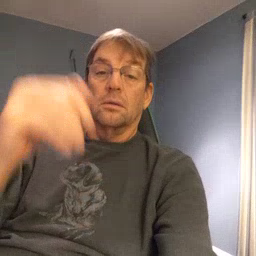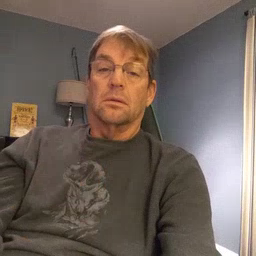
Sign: because